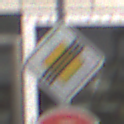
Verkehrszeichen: EndeVorfahrtsstrasse
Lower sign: Geschwindigkeit90
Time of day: Midday
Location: Outdoor (Urban)
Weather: Overcast
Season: NotSpecified
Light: Natural